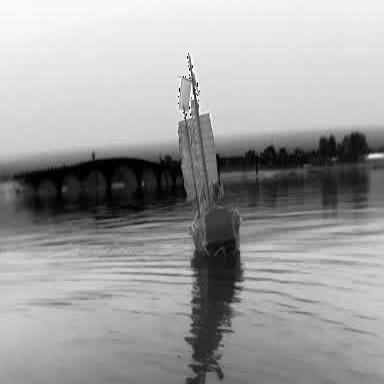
There is a sailboat in the infrared image.